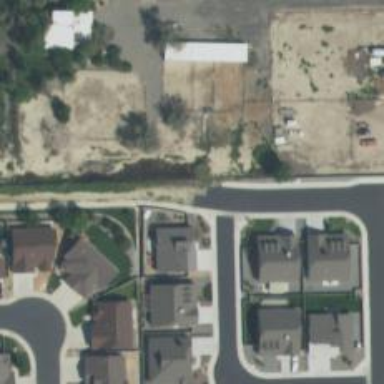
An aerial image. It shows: Residential road with separate sidewalk.